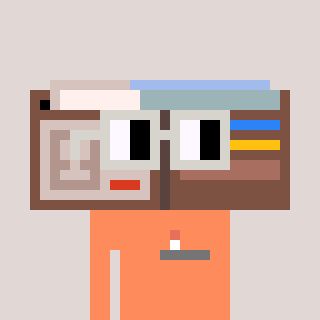
a pixel art character with square light gray glasses, a wallet-shaped head and a peachy-colored body on a warm background